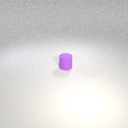
small purple rubber cylinder